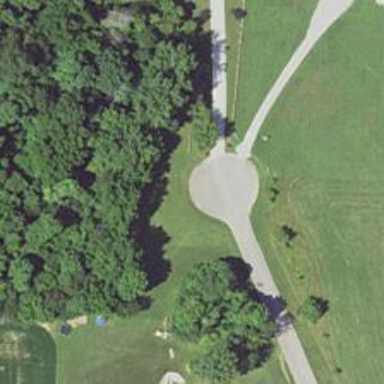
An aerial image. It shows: Turning circle on the road.